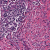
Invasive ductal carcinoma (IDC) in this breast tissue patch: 1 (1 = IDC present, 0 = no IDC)